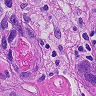
Metastatic tissue present: yes